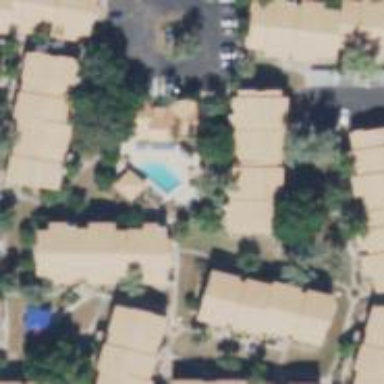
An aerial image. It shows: Swimming pool located in leisure land.